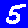
Digit: 5